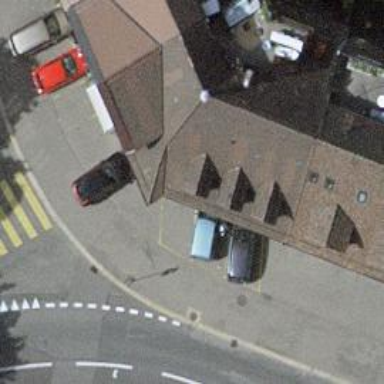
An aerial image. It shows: Beauty shop.